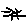
Label: sun